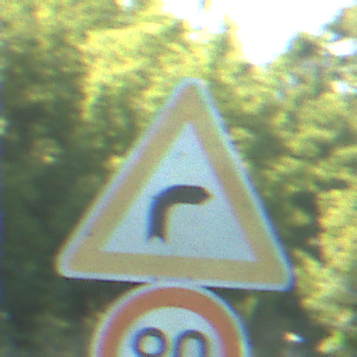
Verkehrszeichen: KurveRechts
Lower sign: Geschwindigkeit80
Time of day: MorningAfternoon
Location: Outdoor (Nature)
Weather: Clear
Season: NotSpecified
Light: Natural